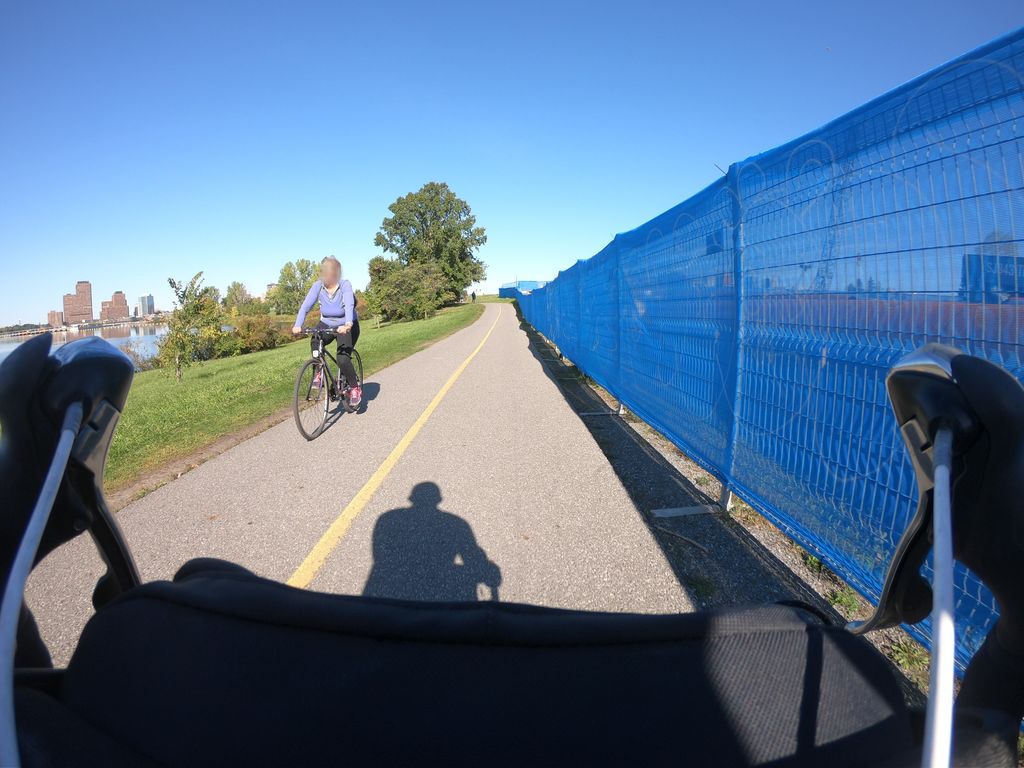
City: ottawa-gatineau